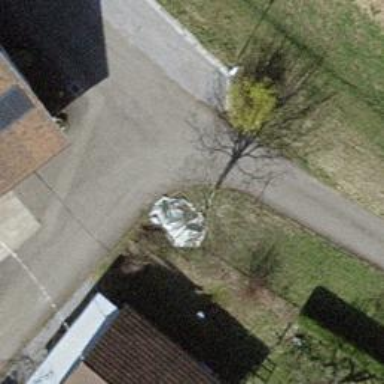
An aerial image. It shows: Urban tree adds touch of nature to the surroundings.